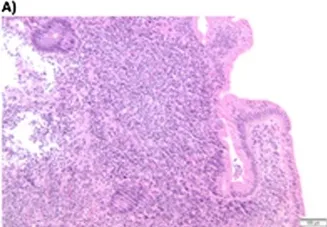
Pathological images from biopsy specimen. . A. H&E staining of biopsy specimen. (x100).
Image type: pathology (h&e)